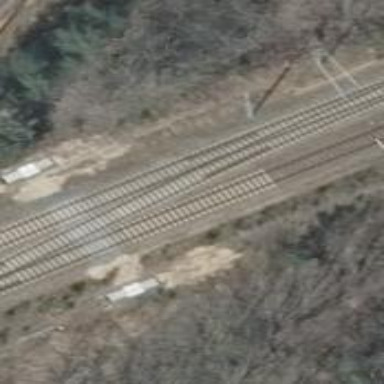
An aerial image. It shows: Rail siding with electrified contact lines for trains.